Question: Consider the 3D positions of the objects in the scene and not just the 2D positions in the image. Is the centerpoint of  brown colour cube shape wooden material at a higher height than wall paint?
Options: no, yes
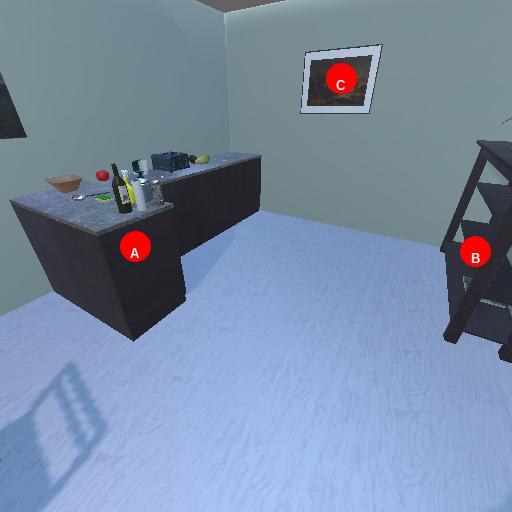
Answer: no